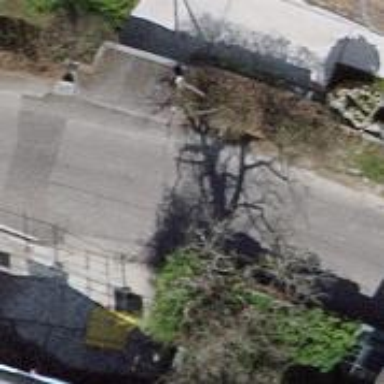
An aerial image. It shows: Residential road.